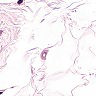
Metastatic tissue present: no